Milling tool wear sample.
Tool blade image: 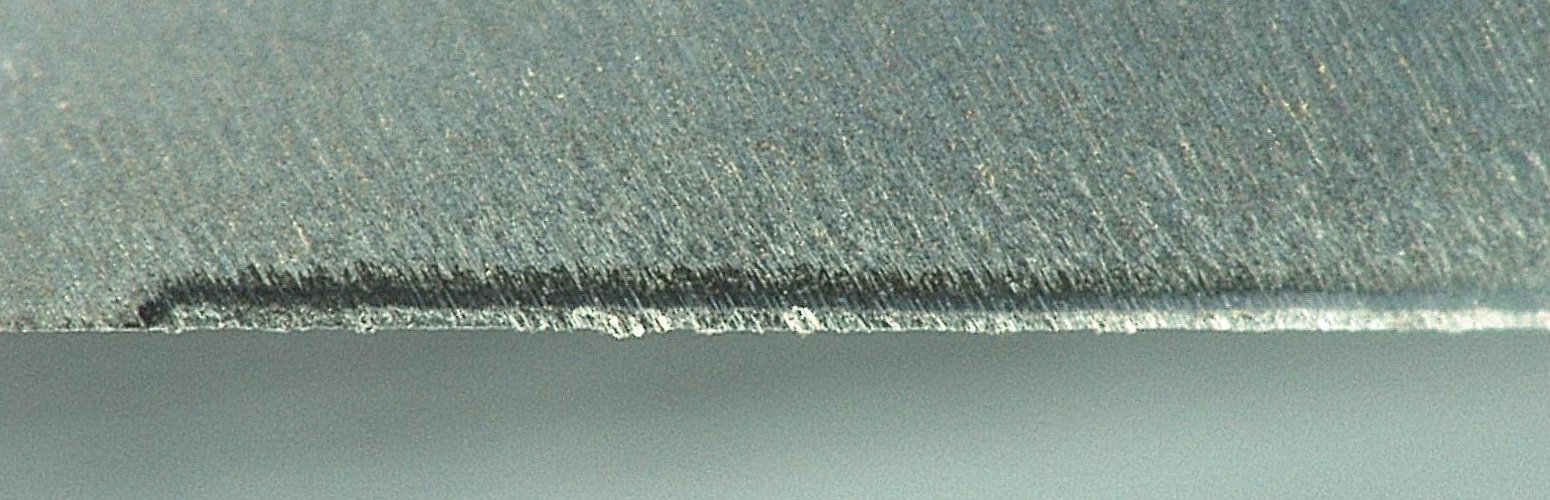
Chip image: 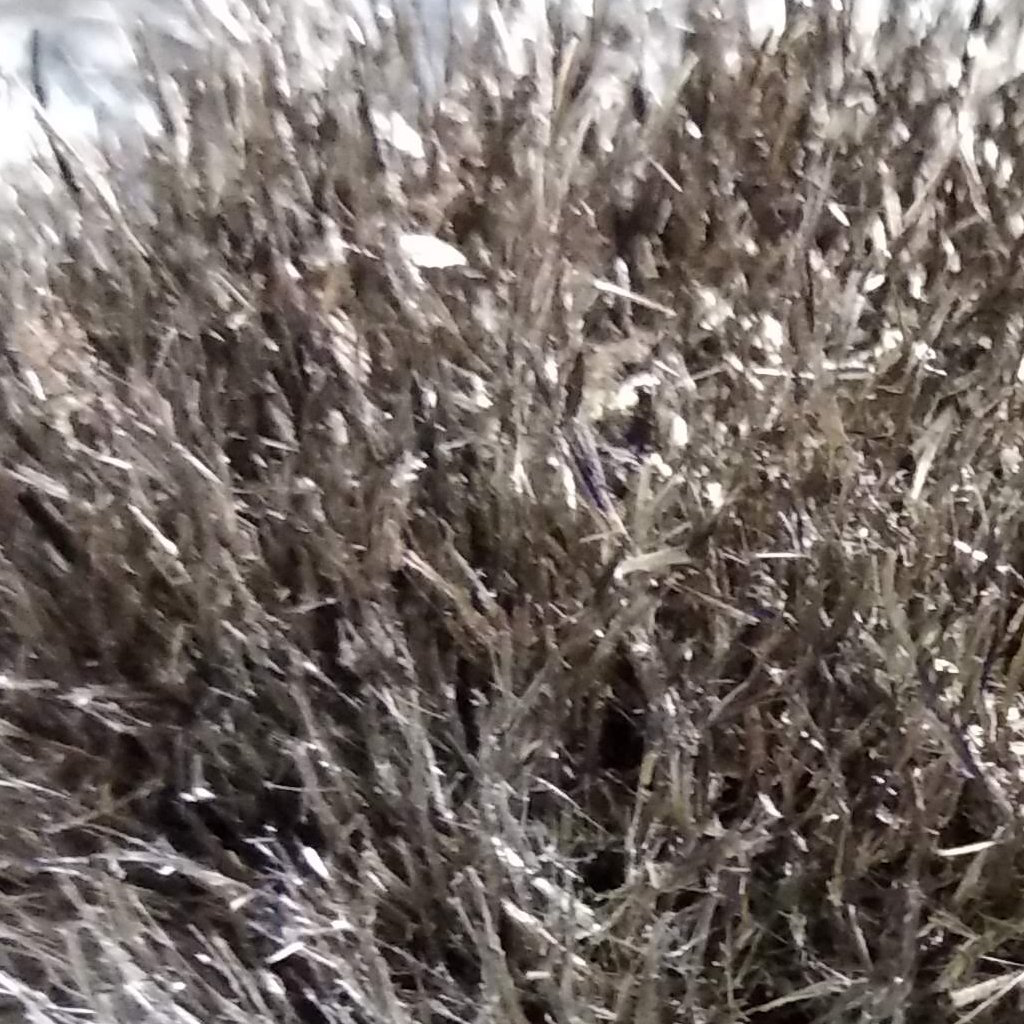
Workpiece image: 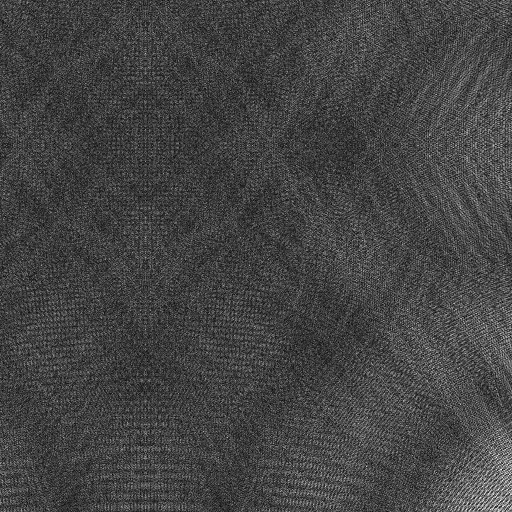
Tool wear state: sharp
Gaps: 4.96
Flank wear: 55.99
Overhang: 12.1
Force-signal Mel-spectrograms (X, Y, Z axes): 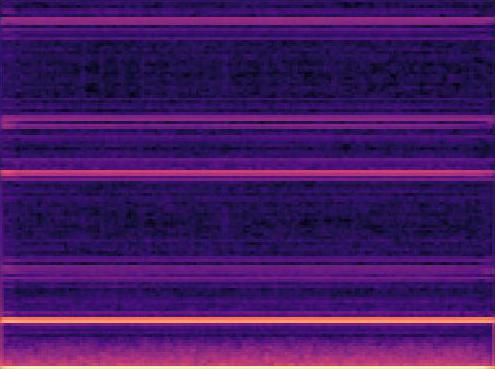 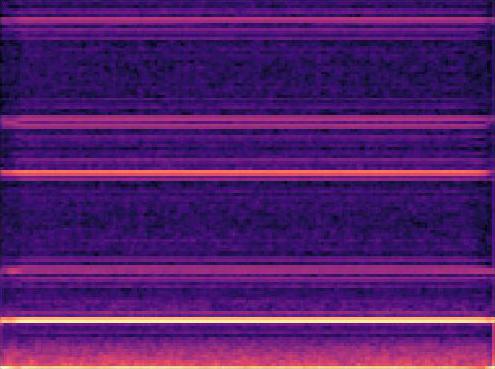 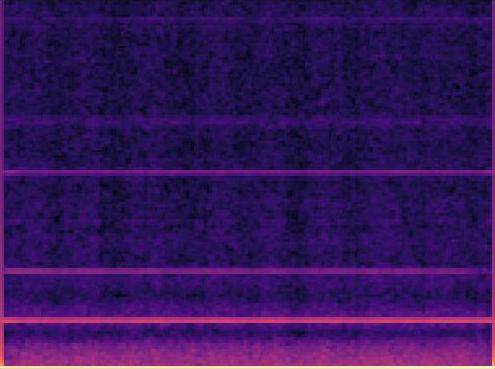
Force-signal scalograms (X, Y, Z axes): 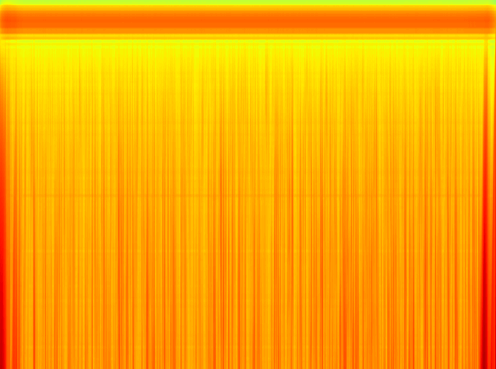 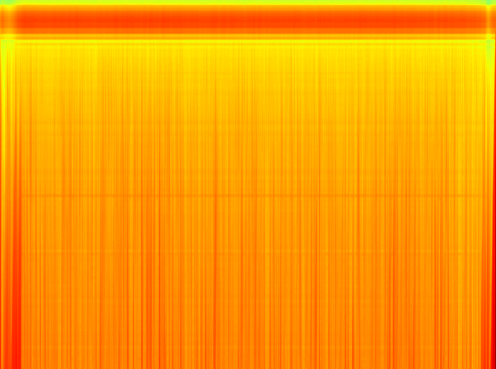 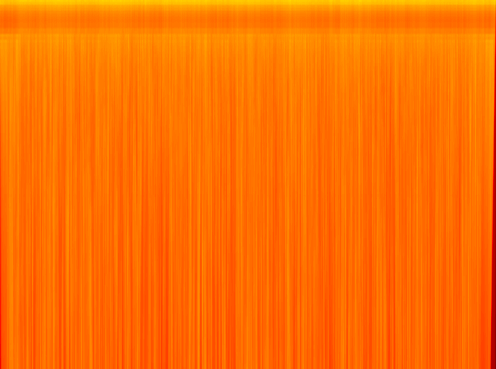
Force phase: initial_break_in_wear